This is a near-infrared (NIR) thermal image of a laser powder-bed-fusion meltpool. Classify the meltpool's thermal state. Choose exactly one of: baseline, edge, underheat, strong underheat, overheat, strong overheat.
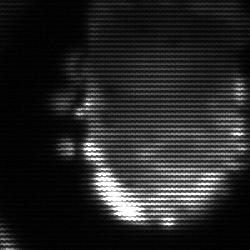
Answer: baseline